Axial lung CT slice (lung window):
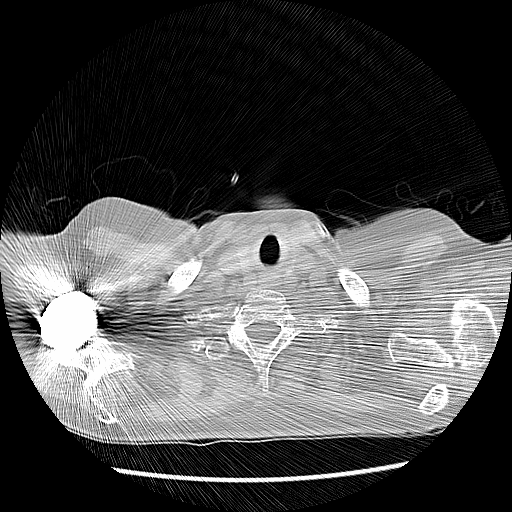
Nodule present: no